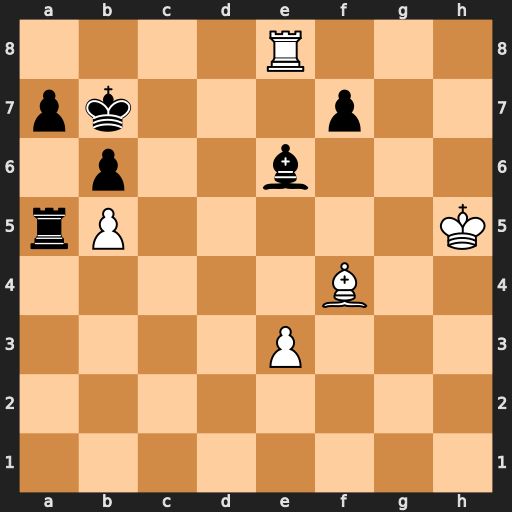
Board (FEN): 4R3/pk3p2/1p2b3/rP5K/5B2/4P3/8/8
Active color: w
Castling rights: -
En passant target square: -
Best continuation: Rb8#